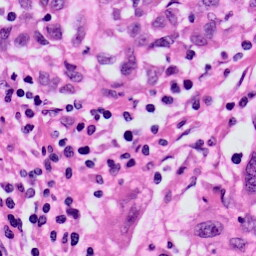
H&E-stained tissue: Skin